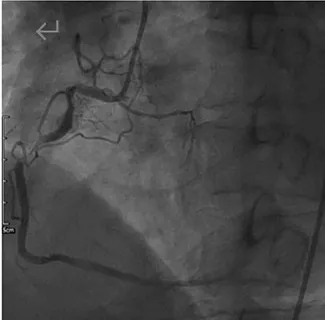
(B) Coronary angiography showing irregular long-segment stenosis of the right coronary artery from the opening to the middle segment.
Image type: radiology (x_ray)